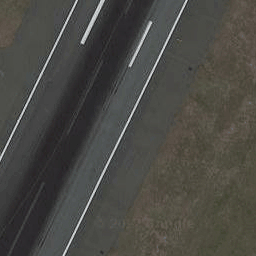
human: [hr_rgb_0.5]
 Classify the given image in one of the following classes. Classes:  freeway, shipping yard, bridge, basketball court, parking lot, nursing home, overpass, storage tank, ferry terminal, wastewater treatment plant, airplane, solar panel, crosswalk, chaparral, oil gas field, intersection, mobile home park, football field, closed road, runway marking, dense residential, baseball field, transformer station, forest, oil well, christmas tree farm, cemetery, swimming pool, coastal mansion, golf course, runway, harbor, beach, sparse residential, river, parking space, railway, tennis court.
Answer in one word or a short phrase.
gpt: runway